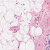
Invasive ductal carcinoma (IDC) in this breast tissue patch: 0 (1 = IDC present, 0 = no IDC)